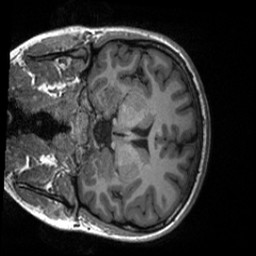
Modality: T1w
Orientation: coronal
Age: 19
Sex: female
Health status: healthy
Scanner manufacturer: siemens
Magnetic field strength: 3 T
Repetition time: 2 s
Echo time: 0.00232 s